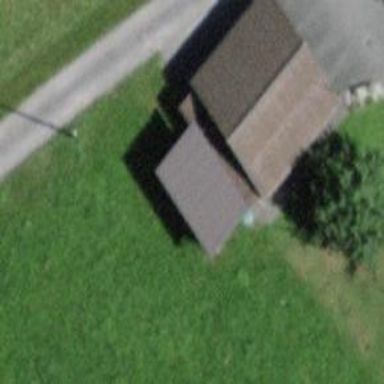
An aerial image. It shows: Garage.